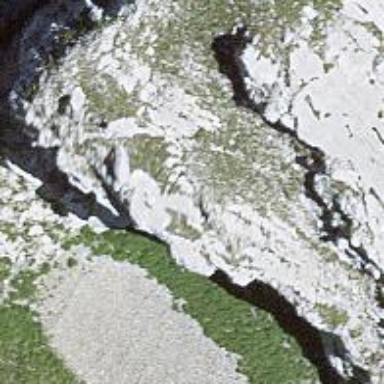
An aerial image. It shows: Natural cliff.